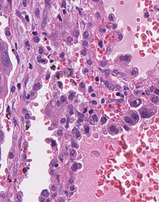
Tumor epithelial tissue: yes
Tumor-associated stroma tissue: yes
Normal tissue: no